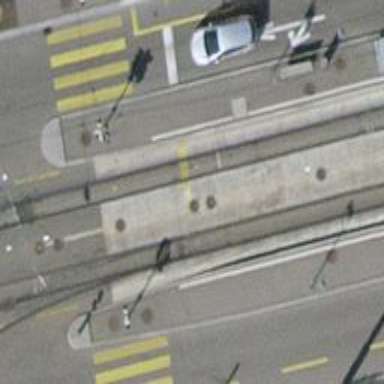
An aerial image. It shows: Tram stop with public transport stop position for trams.